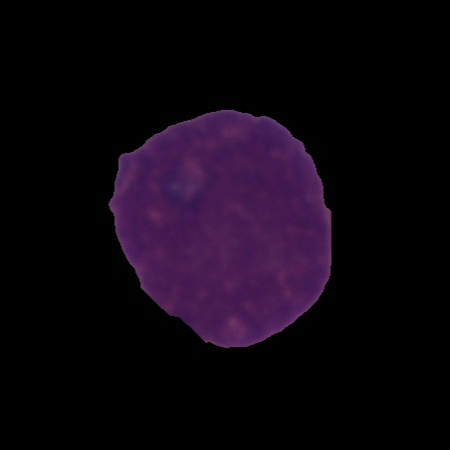
Label: cancer